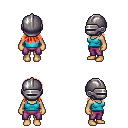
a pixel art fantasy rpg character, female body template, human, tanned skin, teal pirate shirt, magenta pants, red unkempt hairstyle, metal helm, four views (front, back, left, right), 2x2 character sprite sheet, small pixel art, hard edges, no anti-aliasing